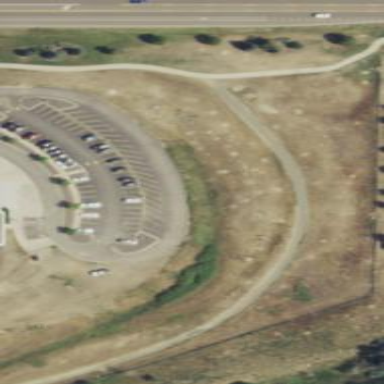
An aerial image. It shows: Parking area.